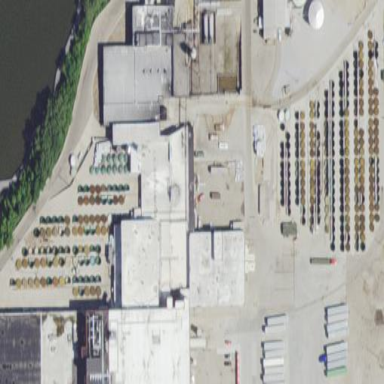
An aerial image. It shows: Industrial area with factory.